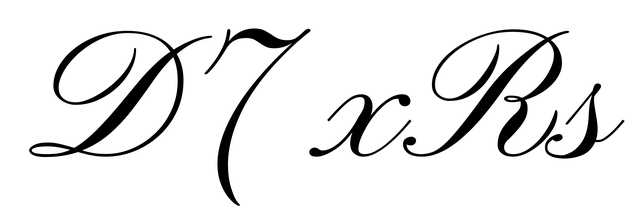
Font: PinyonScript-Regular